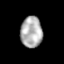
Tissue: skin
Cell type: Endothelial cells
Senescence score: 0.7387
Nuclear area (px): 658
Mean DAPI intensity: 174.728